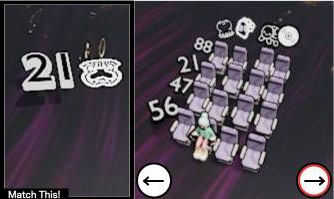
Task: seats
Answer: no